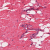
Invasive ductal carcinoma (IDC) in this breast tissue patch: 0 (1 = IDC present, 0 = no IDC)